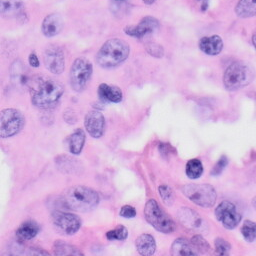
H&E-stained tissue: Skin